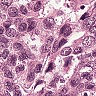
Metastatic tissue present: yes